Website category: phone
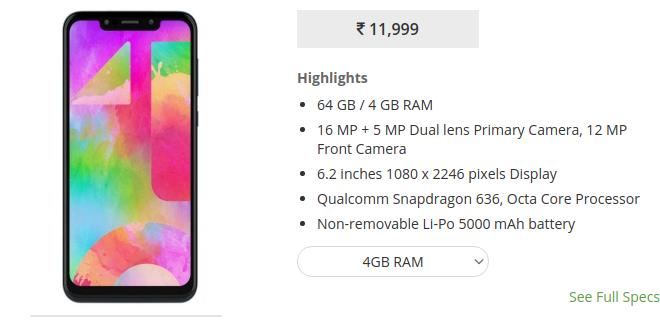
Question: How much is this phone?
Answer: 11,999

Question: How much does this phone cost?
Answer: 11,999

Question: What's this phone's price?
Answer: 11,999

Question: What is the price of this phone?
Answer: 11,999

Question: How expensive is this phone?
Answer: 11,999

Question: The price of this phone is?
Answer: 11,999

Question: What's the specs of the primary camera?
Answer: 16 MP + 5 MP Dual lens Primary Camera

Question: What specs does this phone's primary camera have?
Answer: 16 MP + 5 MP Dual lens Primary Camera

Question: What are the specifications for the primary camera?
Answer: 16 MP + 5 MP Dual lens Primary Camera

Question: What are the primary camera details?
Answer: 16 MP + 5 MP Dual lens Primary Camera

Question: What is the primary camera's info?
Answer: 16 MP + 5 MP Dual lens Primary Camera

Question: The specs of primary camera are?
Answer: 16 MP + 5 MP Dual lens Primary Camera

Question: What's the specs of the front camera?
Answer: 12 MP Front Camera

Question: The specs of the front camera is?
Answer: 12 MP Front Camera

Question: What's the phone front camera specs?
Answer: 12 MP Front Camera

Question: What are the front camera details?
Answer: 12 MP Front Camera

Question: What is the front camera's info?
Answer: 12 MP Front Camera

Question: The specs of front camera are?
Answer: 12 MP Front Camera

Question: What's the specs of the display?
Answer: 6.2 inches 1080 x 2246 pixels Display

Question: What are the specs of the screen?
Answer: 6.2 inches 1080 x 2246 pixels Display

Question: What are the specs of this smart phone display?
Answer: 6.2 inches 1080 x 2246 pixels Display

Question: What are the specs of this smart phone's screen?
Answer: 6.2 inches 1080 x 2246 pixels Display

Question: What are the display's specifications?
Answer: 6.2 inches 1080 x 2246 pixels Display

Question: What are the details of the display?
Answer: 6.2 inches 1080 x 2246 pixels Display

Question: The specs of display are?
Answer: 6.2 inches 1080 x 2246 pixels Display

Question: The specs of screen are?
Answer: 6.2 inches 1080 x 2246 pixels Display

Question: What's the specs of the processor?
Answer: Qualcomm Snapdragon 636, Octa Core Processor

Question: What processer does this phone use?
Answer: Qualcomm Snapdragon 636, Octa Core Processor

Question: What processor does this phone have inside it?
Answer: Qualcomm Snapdragon 636, Octa Core Processor

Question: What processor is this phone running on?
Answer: Qualcomm Snapdragon 636, Octa Core Processor

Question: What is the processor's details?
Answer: Qualcomm Snapdragon 636, Octa Core Processor

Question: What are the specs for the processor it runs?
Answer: Qualcomm Snapdragon 636, Octa Core Processor

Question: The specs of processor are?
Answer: Qualcomm Snapdragon 636, Octa Core Processor

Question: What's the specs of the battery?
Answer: Non-removable Li-Po 5000 mAh battery

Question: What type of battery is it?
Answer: Non-removable Li-Po 5000 mAh battery

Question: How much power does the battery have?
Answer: Non-removable Li-Po 5000 mAh battery

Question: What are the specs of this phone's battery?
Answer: Non-removable Li-Po 5000 mAh battery

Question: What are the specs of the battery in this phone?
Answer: Non-removable Li-Po 5000 mAh battery

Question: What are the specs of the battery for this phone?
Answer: Non-removable Li-Po 5000 mAh battery

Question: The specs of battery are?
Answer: Non-removable Li-Po 5000 mAh battery